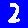
Digit: 2